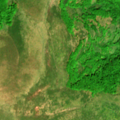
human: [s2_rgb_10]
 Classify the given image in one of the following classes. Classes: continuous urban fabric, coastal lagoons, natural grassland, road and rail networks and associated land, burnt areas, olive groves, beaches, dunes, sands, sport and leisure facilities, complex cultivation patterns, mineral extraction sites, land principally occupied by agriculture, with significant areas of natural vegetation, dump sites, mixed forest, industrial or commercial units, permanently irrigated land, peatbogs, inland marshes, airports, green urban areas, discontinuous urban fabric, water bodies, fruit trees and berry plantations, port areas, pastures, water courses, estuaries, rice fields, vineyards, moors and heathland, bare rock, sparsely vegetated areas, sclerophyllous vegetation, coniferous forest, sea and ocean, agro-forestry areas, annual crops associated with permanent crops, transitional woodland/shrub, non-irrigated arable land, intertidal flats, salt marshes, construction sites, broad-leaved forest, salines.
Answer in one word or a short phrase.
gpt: broad-leaved forest, natural grassland